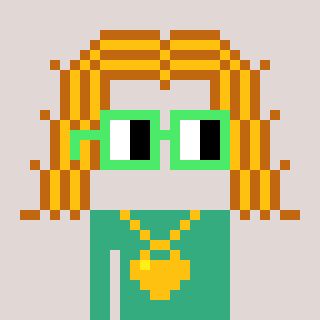
a pixel art character with square light green glasses, a hair-shaped head and a teal-colored body on a warm background